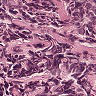
Metastatic tissue present: no